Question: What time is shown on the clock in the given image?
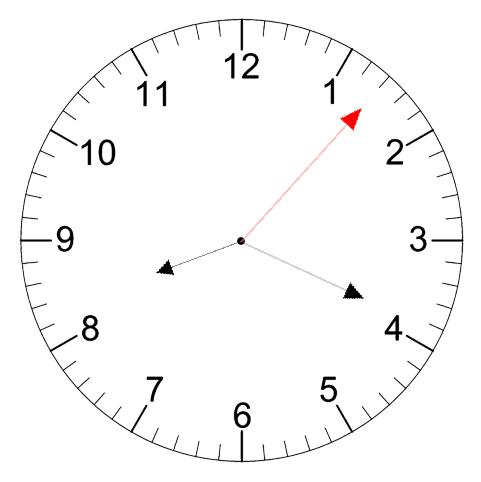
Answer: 08:19:07